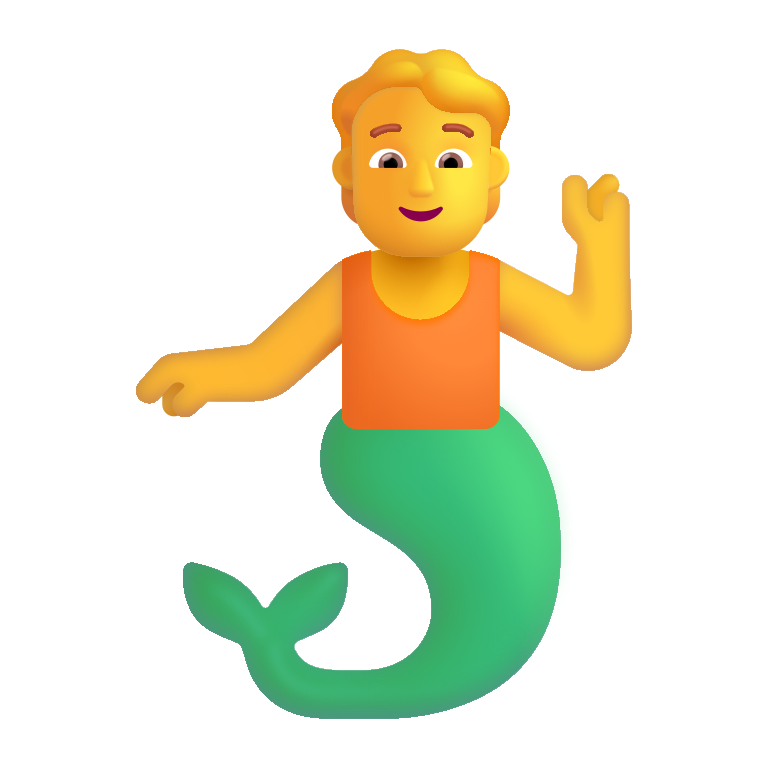
person merpeople color default